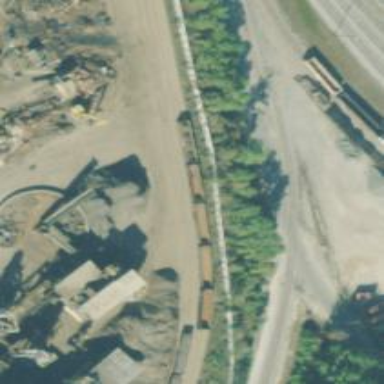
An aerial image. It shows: Rail spur service.